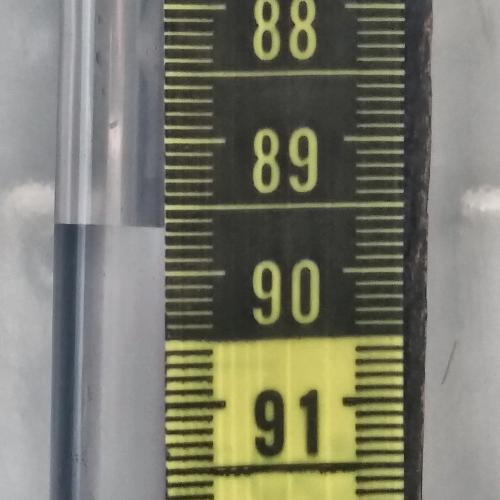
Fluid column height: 89.7 cm